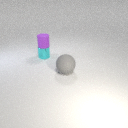
small cyan metal cylinder below small purple rubber cylinder